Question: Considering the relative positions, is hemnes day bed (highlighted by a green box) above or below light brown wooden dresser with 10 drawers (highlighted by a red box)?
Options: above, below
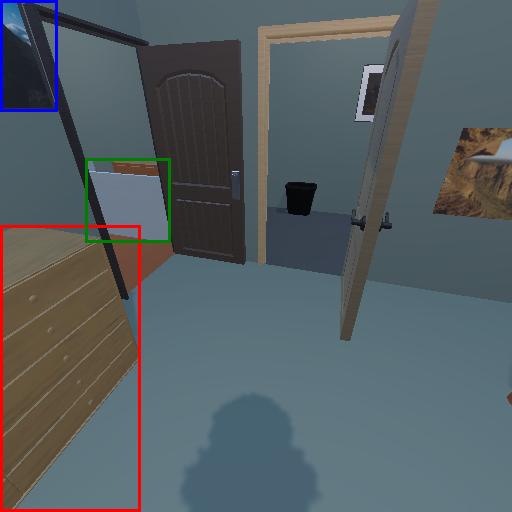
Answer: above